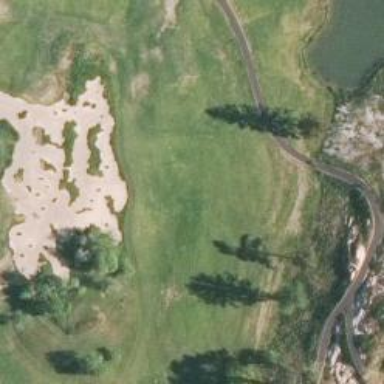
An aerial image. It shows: View of golf hole.